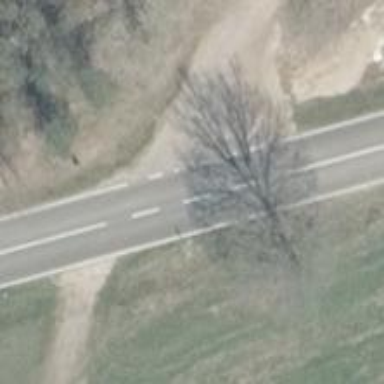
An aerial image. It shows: Secondary road.